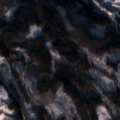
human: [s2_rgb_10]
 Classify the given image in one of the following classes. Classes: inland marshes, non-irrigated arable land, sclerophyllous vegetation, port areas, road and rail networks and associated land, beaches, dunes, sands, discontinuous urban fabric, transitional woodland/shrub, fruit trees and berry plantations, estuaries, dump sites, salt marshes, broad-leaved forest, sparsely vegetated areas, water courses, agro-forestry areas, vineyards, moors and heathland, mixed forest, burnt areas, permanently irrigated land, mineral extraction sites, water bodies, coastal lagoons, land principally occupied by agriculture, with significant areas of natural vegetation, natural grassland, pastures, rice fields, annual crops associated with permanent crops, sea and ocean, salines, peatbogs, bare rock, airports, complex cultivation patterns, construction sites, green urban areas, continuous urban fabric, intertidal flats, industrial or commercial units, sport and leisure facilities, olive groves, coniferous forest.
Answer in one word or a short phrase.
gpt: coniferous forest, mixed forest, transitional woodland/shrub